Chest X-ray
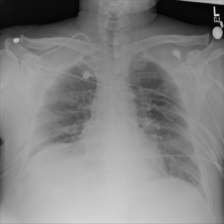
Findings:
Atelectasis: negative
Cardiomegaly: negative
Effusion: negative
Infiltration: negative
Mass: negative
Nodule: negative
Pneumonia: negative
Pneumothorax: negative
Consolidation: negative
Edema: negative
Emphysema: negative
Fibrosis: negative
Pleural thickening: negative
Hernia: negative